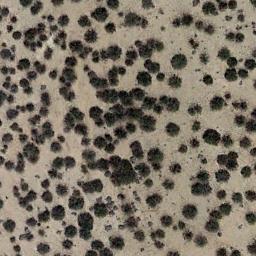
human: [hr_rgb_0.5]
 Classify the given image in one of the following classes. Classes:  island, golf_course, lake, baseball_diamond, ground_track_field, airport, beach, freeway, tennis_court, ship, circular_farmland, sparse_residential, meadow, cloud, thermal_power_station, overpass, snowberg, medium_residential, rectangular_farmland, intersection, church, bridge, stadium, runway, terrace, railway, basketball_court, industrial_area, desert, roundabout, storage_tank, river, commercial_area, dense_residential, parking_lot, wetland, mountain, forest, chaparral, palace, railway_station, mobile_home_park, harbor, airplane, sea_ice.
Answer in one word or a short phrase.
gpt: chaparral